Question: I have been experimenting with both ELMAH and the EL 5.0. I may go to ELMAH as it is a bit easier to deal with for an internal-only project, but this has been bothering me. I tried setting up the EL 5.0 Exception Handling block in conjunction with the logging block, but was unable to configure a Logging Handler.
From what I understand I should see a Wrap, Replace, Custom and Logging handler. The Logging portion however is missing. Any tips on getting it working would be great. Thanks!

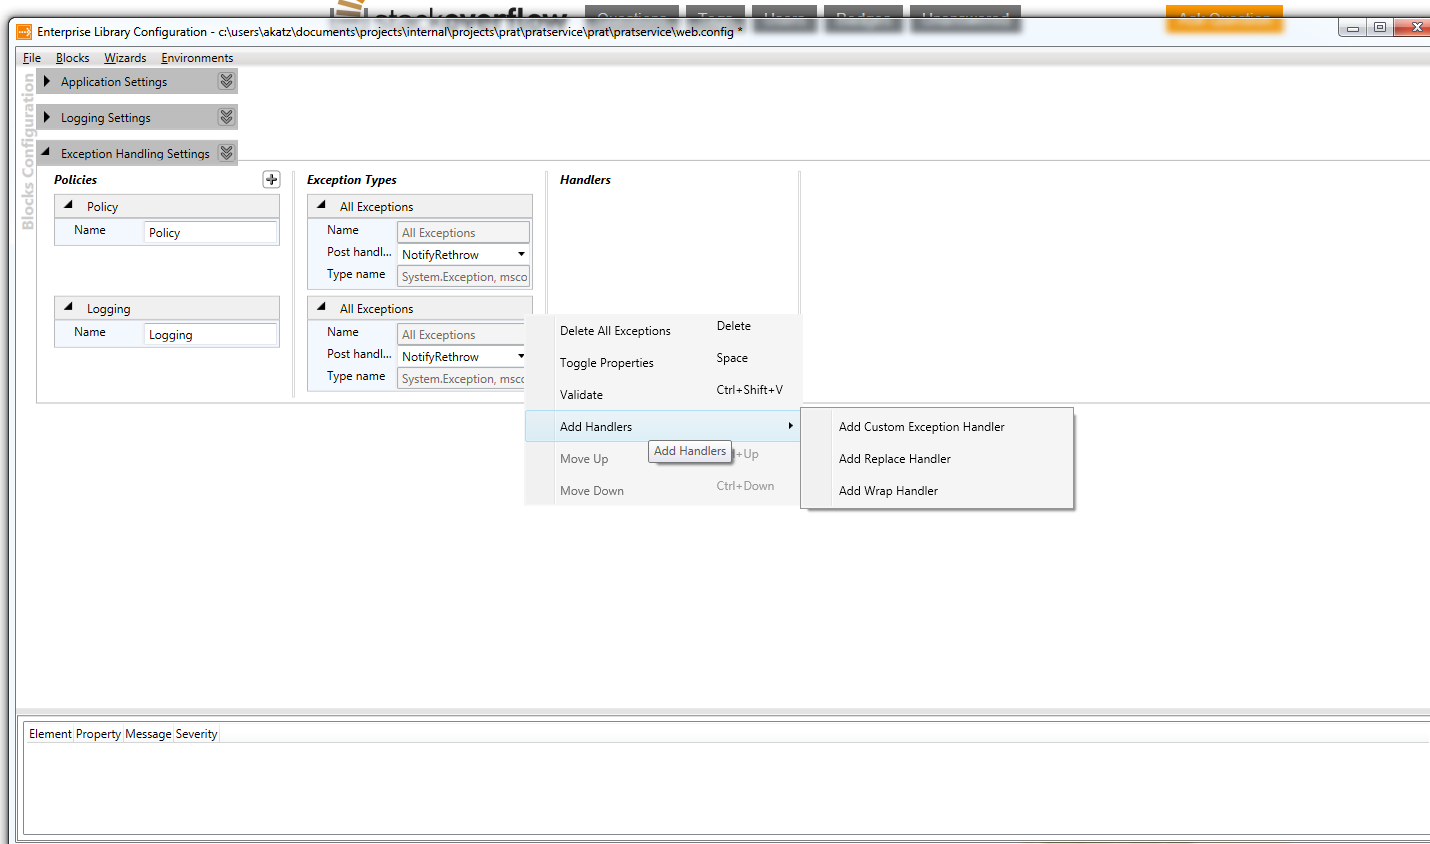
Answer: It looks like the config tool is not finding the Logging Handler dll. Download it from <URL> and place it where the rest of EntLib dll's are.